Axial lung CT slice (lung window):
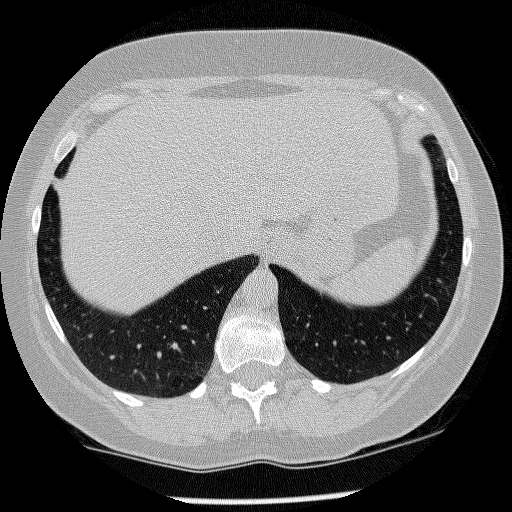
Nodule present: no